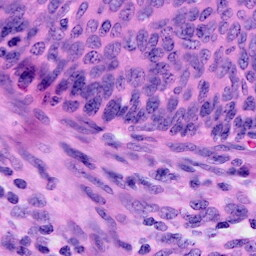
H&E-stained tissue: Cervix